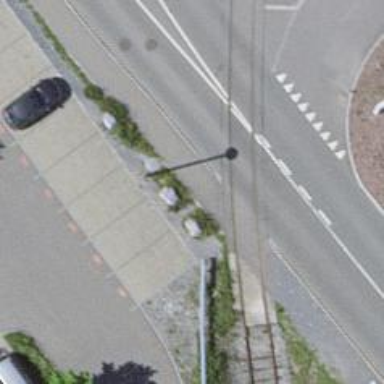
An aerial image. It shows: Crossing for the railway.